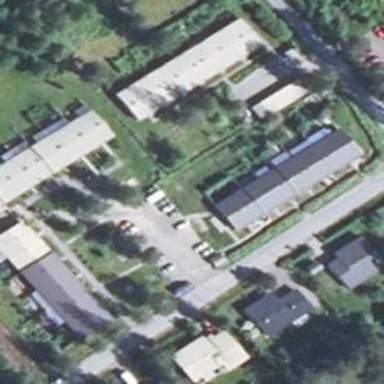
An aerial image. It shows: Terrace building.